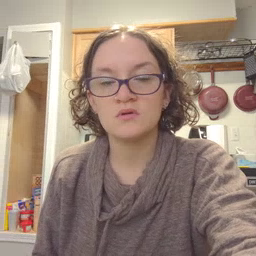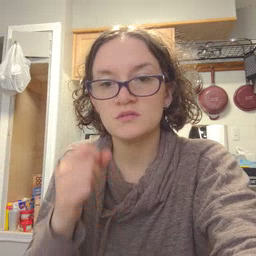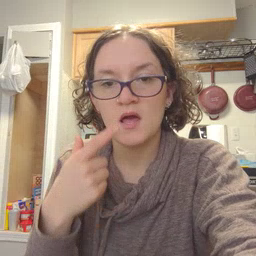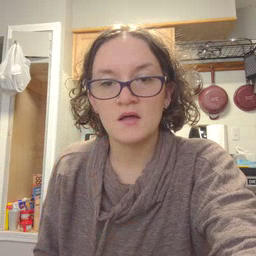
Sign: snack